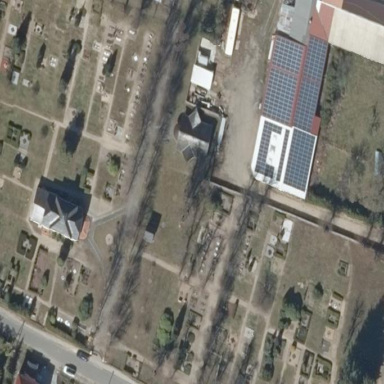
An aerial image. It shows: Cemetery.